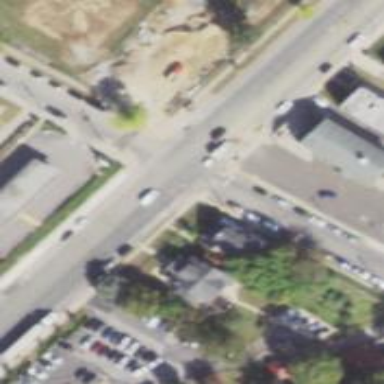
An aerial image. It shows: Unmarked road crossing.